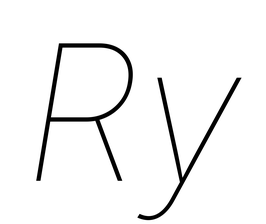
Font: Inter-Italic_Thin_Italic